Question: I'm creating a GUI application that lets you view the quote of the day from different quote of the day servers. I'm using Tkinter with the grid layout (I used pack before, and that didn't go so well). Here's what I have right now:

My problem is that I want the text box and the 'View QOTD' button to be next to the 'Server Address' label. I have tried several things, and they didn't work. My code is below:
'''
from Tkinter import *
class qotdApp:
def __init__(self, master):
frame = Frame(master)
frame.pack()
self.prompt = Label(frame, text="Server Address: ")
self.prompt.grid(row=0, column=0, sticky=W)
self.sAEntry = Entry(frame)
self.sAEntry.grid(row=0, column=1, sticky=W)
self.go = Button(frame, text="View QOTD", command=self.reportAddress)
self.go.grid(row=0, column=2, sticky=W)
self.viewQuote = Text(frame, height=5)
self.viewQuote.grid(row=1, rowspan=3)
frame.columnconfigure(2, weight=4)
def reportAddress(self):
print self.sAEntry.get()
root = Tk(className='quote of the day viewer')
app = qotdApp(root)
root.mainloop()
'''
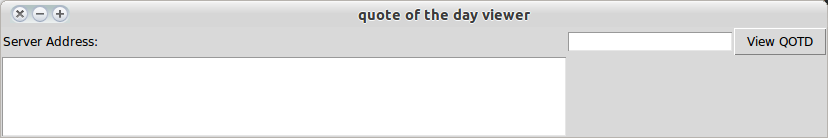
Answer: It looks like you're using 'rowspan' when you should be using 'columnspan'. You want it to span the three columns, not three rows.